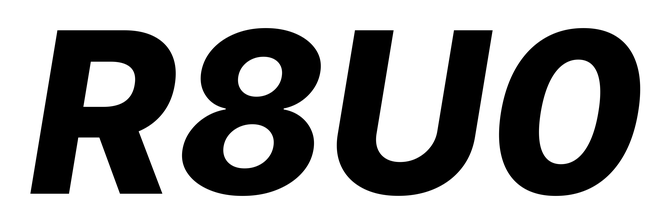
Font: Inter-Italic_ExtraBold_Italic